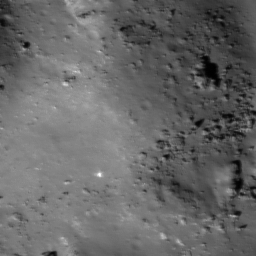
Host type: background_regolith
Lunar coordinates: latitude nan, longitude nan